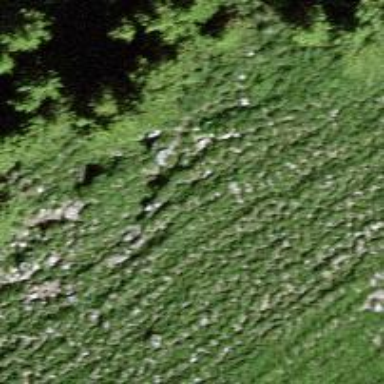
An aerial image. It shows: Grassy path.